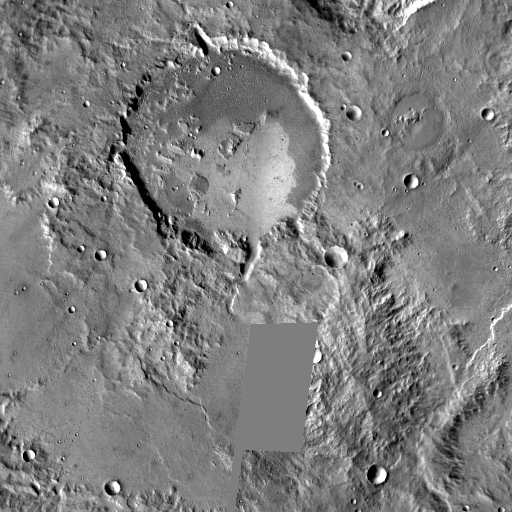
Crater classes present: Background, Other, Buried